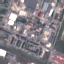
Land use / land cover: Industrial